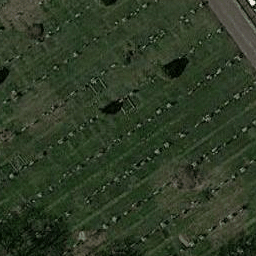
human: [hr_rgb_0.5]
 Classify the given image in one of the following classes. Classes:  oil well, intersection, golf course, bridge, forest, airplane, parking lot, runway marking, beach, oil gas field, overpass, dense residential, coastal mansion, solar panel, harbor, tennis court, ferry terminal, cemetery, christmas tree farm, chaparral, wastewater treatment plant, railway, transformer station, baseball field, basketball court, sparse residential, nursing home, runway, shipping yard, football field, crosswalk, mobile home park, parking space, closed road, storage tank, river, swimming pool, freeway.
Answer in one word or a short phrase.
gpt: cemetery